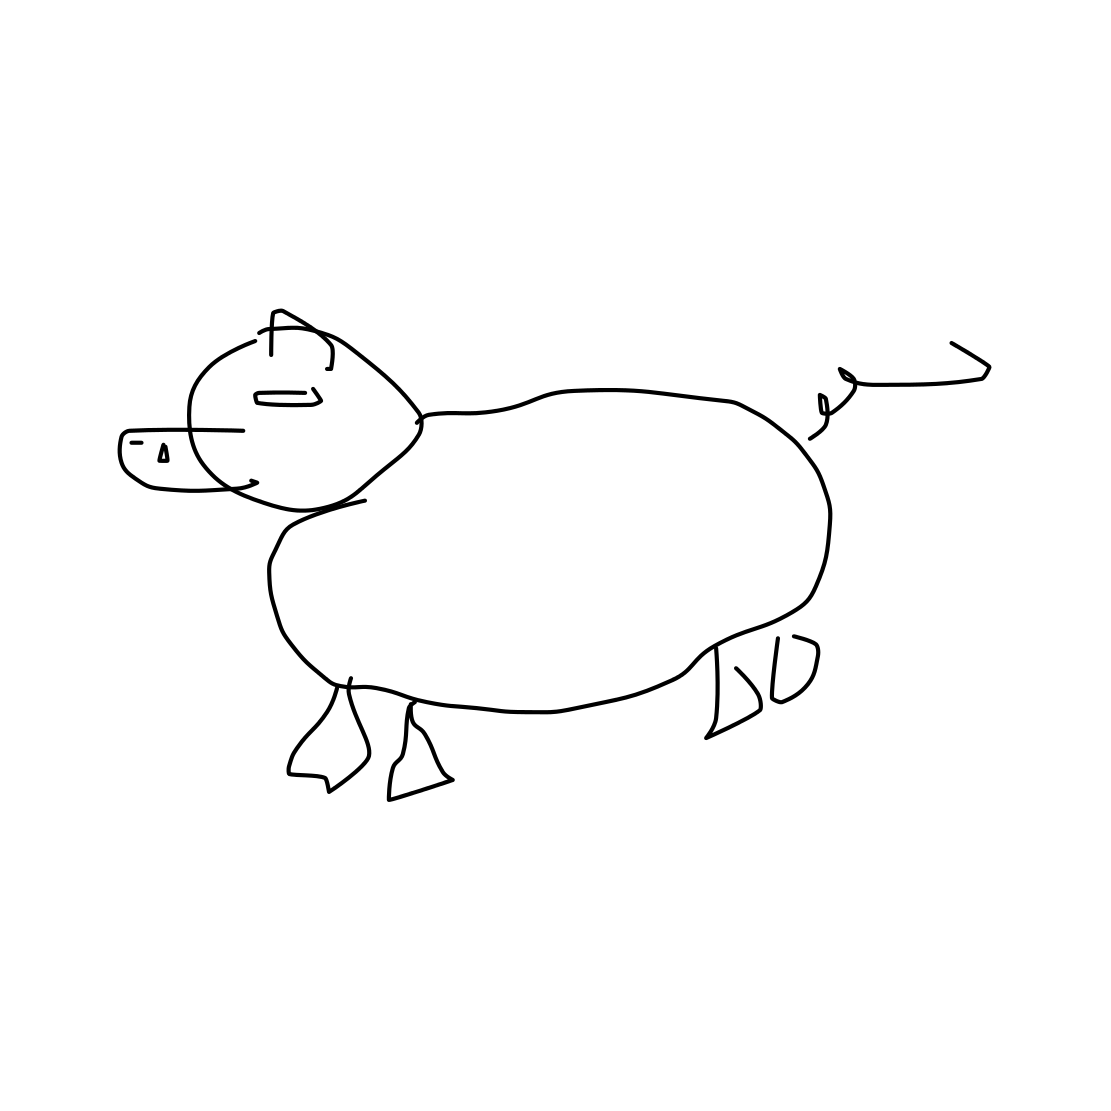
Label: pig